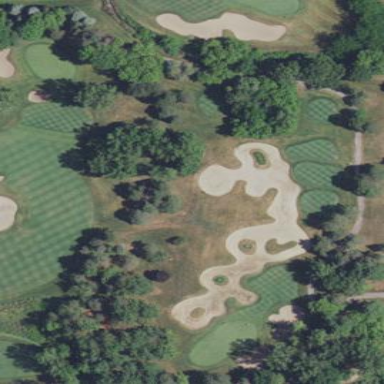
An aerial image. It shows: Golf bunker filled with natural sand.